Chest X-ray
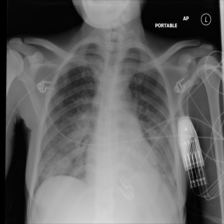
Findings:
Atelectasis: negative
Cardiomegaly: negative
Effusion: negative
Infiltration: positive
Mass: negative
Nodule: negative
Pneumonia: negative
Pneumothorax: negative
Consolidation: negative
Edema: negative
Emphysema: negative
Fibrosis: negative
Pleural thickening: negative
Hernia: negative